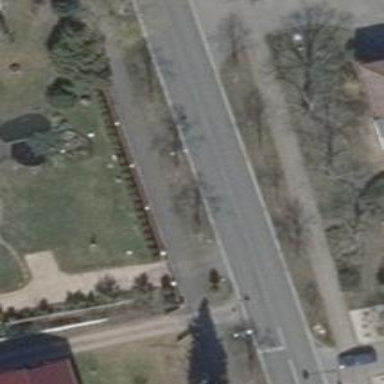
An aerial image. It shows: Beautiful avenue lined with deciduous broadleaved trees.